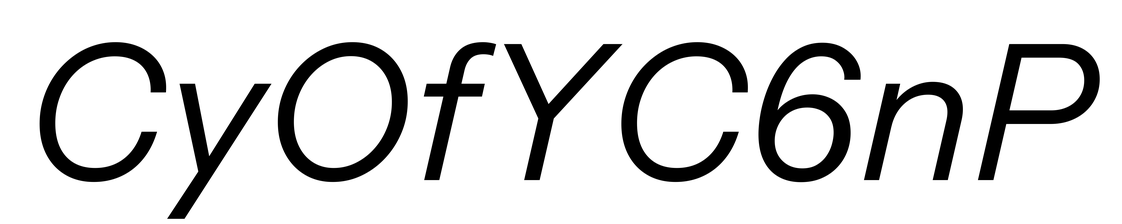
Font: InstrumentSans-Italic_Italic